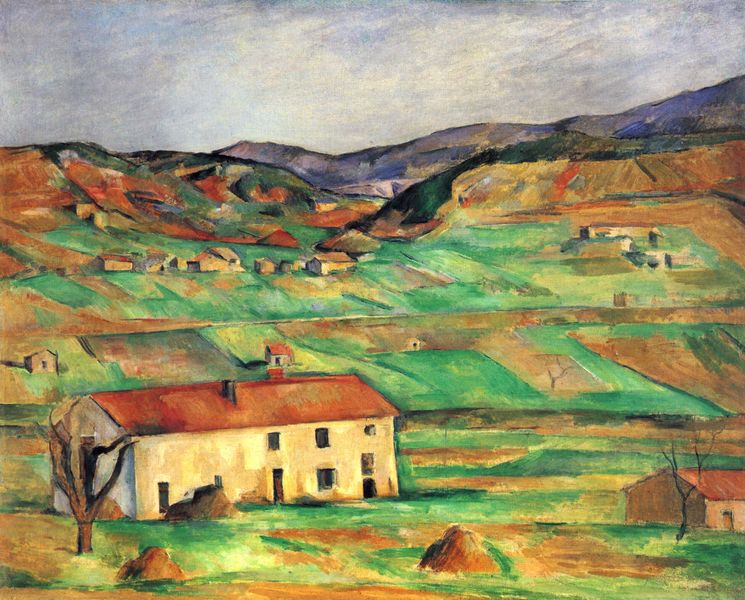
Titel: Umgebung von Gardanne
Künstler: Paul Cézanne
Institution: Privatsammlung
Schlagwörter: baum, berg, blau, felsen, gemälde, himmel, wolken, aquarell, bäume, cezanne, gelb, grün, impressionismus, kirchner, landschaft, ocker, äste, braun, fenster, grau, hell, licht, orange, tür, dach, gebäude, haus, rot, weg, wiese, expressionismus, flächig, malerei, öl, feld, felder, ferne, horizont, häuser, hügel, natur, stamm, wiesen, bauern, kamin, kamine, schornstein, bewölkt, wellen, ruhe, fassade, italien, ort, türen, acker, getreide, heu, lehm, trocken, berge, flächen, gebirge, hang, kamm, dorf, dächer, schornsteine, lila, kahl, linien, backstein, bauernhof, herbst, hof, winter, bauer, äcker, scheune, weiden, munch, haufen, heuhaufen, flecken, gut, landhaus, stall, siedlung, landwirtschaft, häusschen, umbra, umbrien, toskana, gerippe, postimpressionismus, felde, heuballen, strohballen, bestellen, hügelketten, landschafat, bauerndorf, dorgf, schuppel, rwiesen